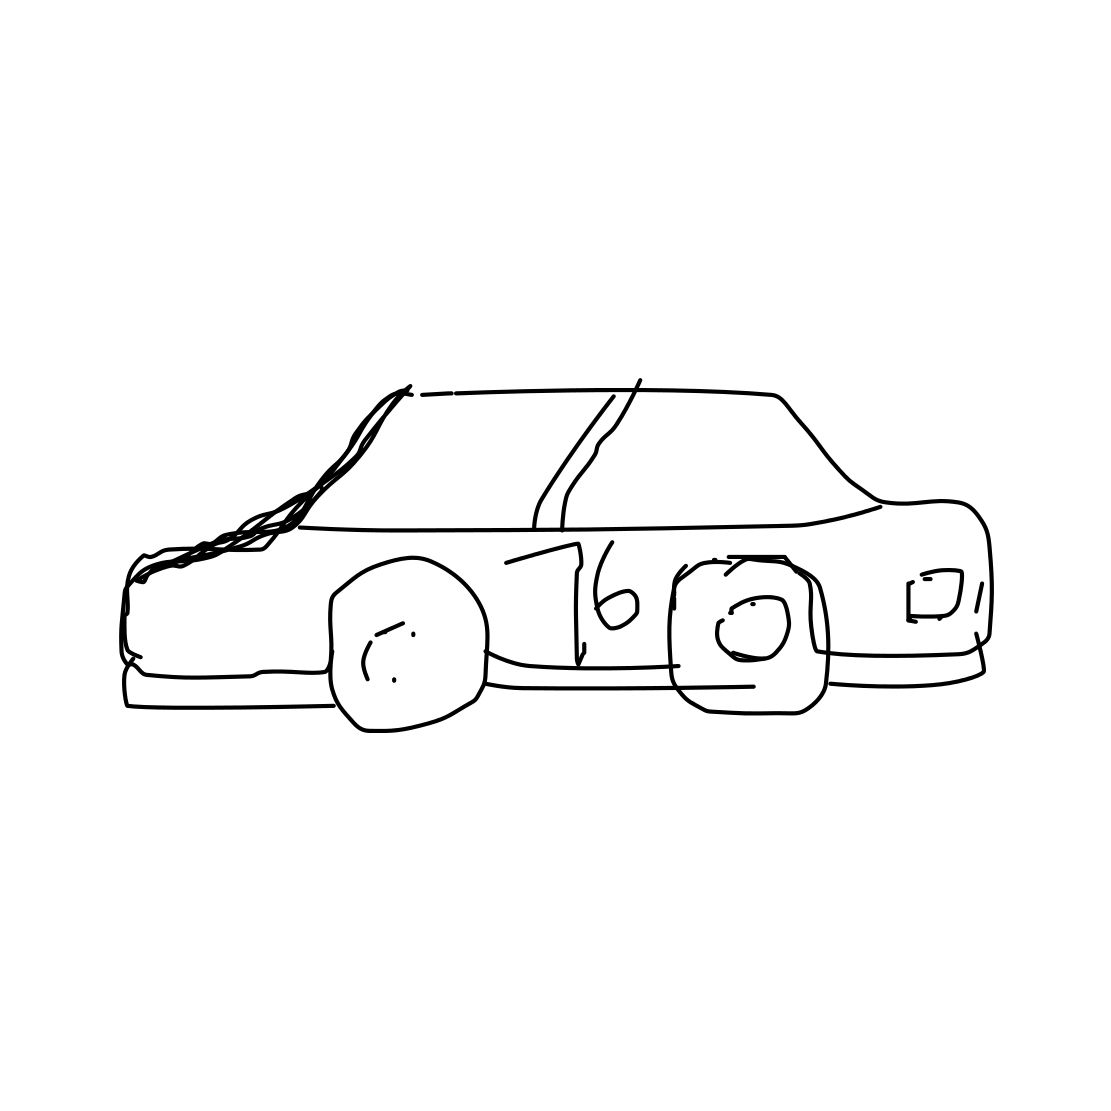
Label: race car